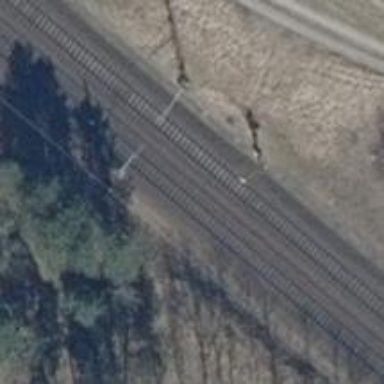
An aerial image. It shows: Railway signal.